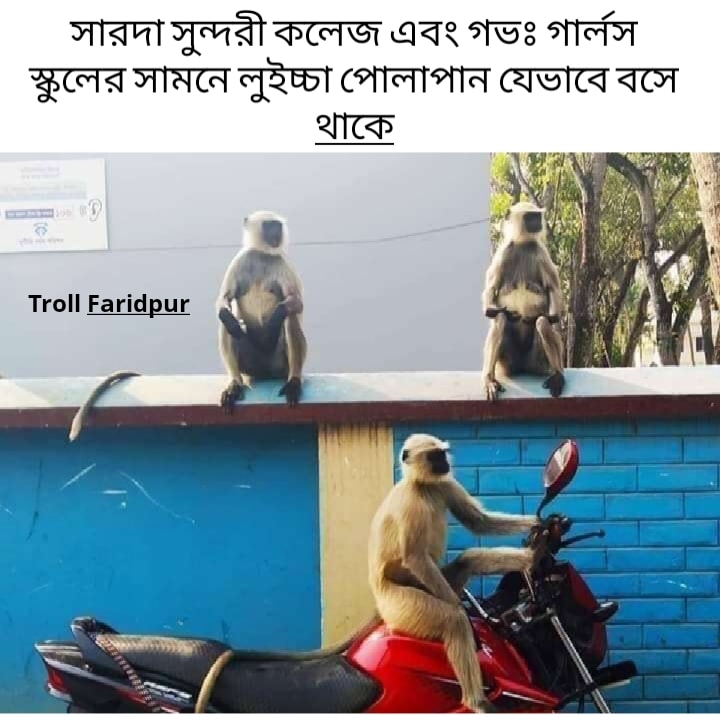
Caption: সারদা সুন্দরী কলেজ এবং গভঃ গার্লস স্কুলের সামনে লুইচ্চা পোলাপান যেভাবে বসে থাকে
Label: non-hate